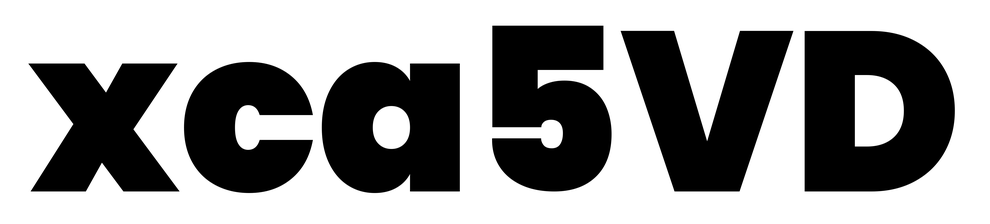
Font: Poppins-Black